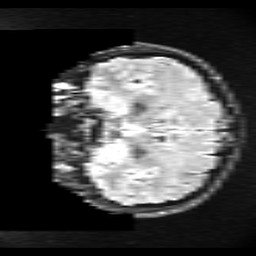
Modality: FLAIR
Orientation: coronal
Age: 37
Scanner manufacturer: ge
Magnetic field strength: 3 T
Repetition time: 11 s
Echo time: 0.1497 s